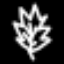
Label: leaf